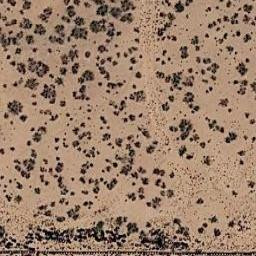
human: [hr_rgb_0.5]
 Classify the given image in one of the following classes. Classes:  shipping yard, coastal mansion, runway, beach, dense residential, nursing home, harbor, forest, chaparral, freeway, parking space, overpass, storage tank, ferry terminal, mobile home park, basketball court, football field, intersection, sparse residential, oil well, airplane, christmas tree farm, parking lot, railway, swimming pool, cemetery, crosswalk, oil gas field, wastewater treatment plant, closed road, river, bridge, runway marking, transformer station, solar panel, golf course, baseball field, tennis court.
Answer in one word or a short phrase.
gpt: chaparral